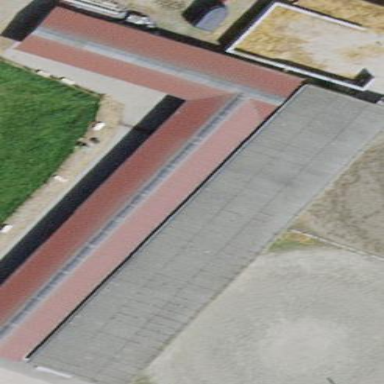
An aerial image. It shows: Stable building.